Question: I have defined a delegate protocol in my custom class this way:
'''
#import <Foundation/Foundation.h>
@protocol myProtocol <NSObject>
-(void)myMethod;
@end
@interface MyClass : NSObject {
id<myProtocol> delegate;
}
@property(nonatomic, assign) id<myProtocol> delegate;
@end
'''
Now in Interface Builder, I drag an NSObject on to the 'Objects' area.
Set its class to MyClass.
Why does the connections Inspector not show 'delegate' option (like it does for framework classes below)?

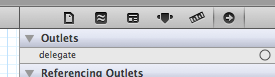
Answer: You need to specify that it is an <URL> like so:
'''
#import <Foundation/Foundation.h>
@protocol myProtocol <NSObject>
-(void)myMethod;
@end
@interface MyClass : NSObject {
IBOutlet id<myProtocol> delegate;
}
@property(nonatomic, assign) IBOutlet id<myProtocol> delegate;
@end
'''
---
From <URL>:
> -